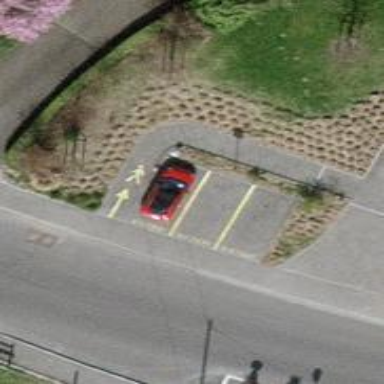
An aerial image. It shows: Sidewalk along the footway.